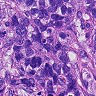
Metastatic tissue present: yes